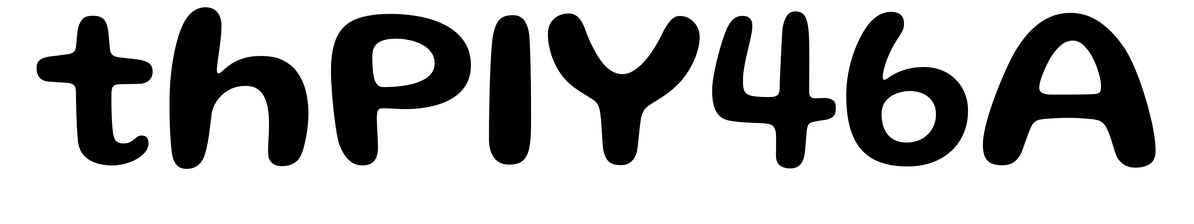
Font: Gluten_Medium